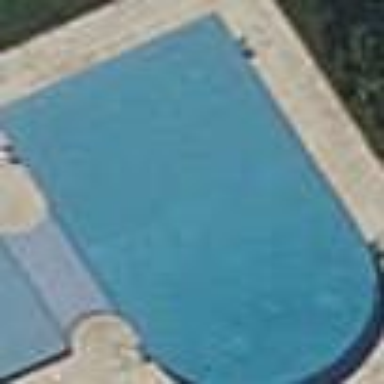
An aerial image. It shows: Swimming pool located in leisure land.